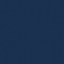
Land use / land cover class: SeaLake